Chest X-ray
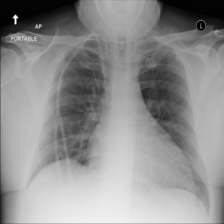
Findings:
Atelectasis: negative
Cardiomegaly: negative
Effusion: negative
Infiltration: negative
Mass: negative
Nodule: negative
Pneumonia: negative
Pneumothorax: negative
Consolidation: negative
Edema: negative
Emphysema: negative
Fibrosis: negative
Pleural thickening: negative
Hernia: negative